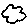
Label: cloud